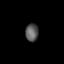
Tissue: lung
Cell type: Endothelial cells
Senescence score: 0.1845
Nuclear area (px): 224
Mean DAPI intensity: 89.603